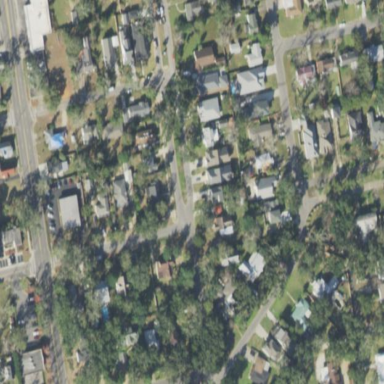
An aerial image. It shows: This residential area consists of single-family homes.